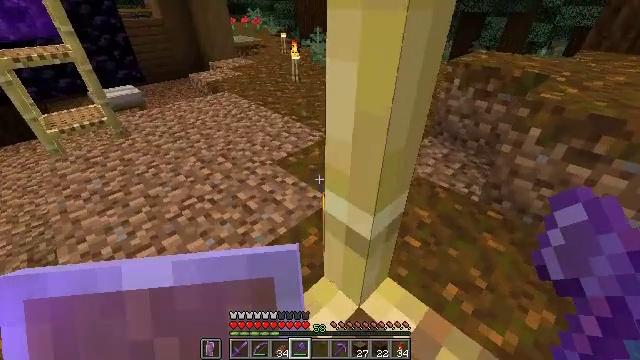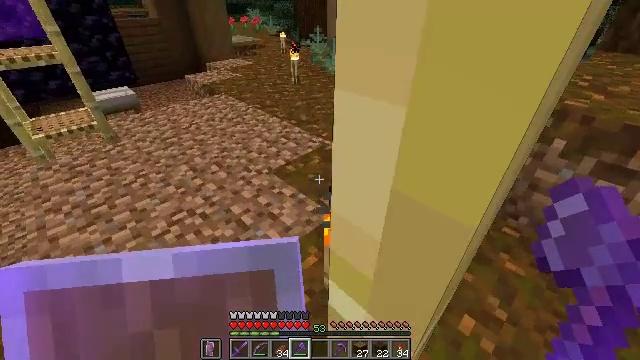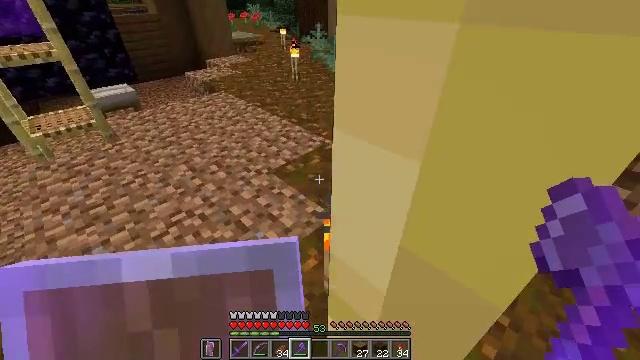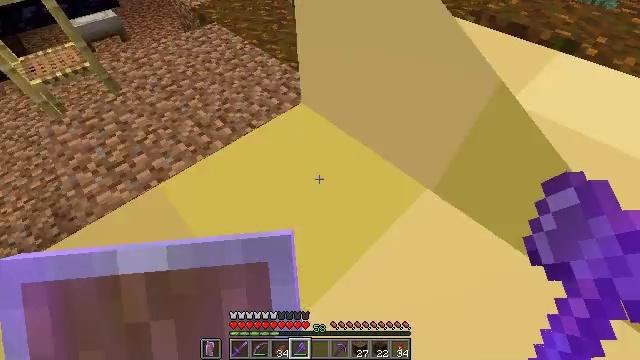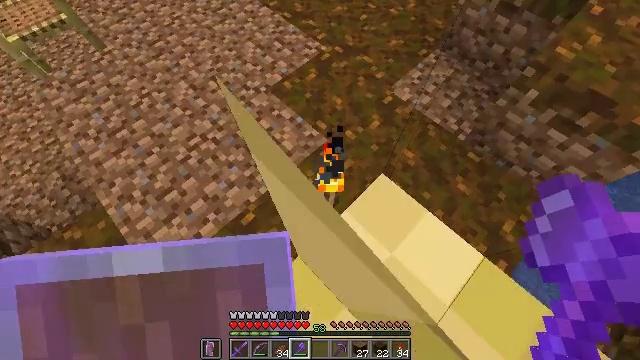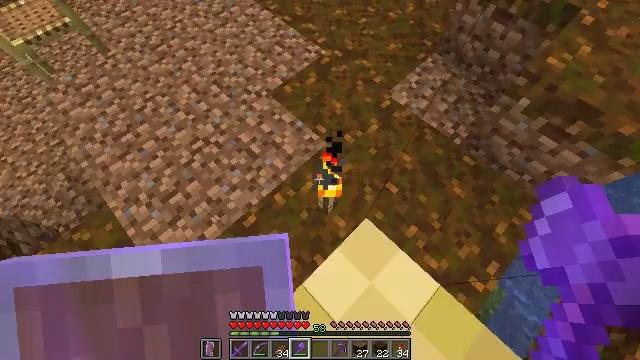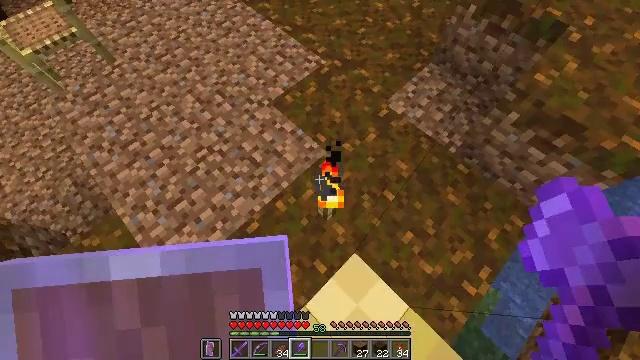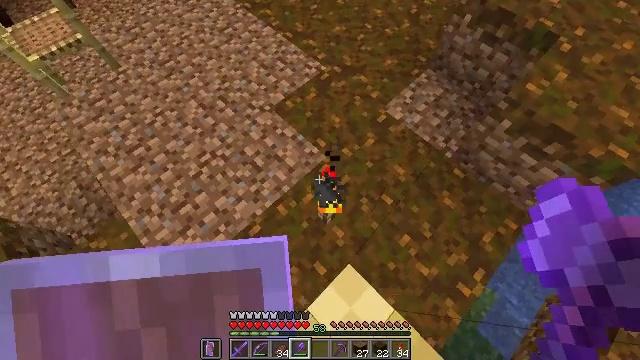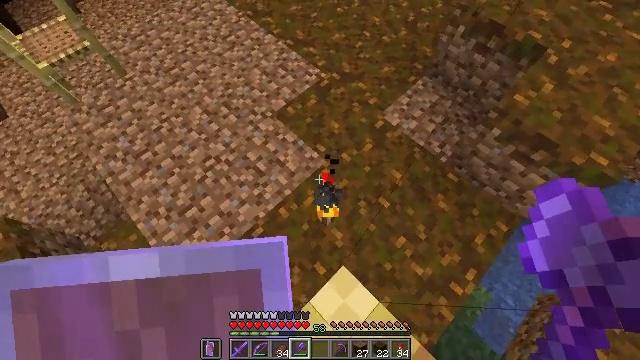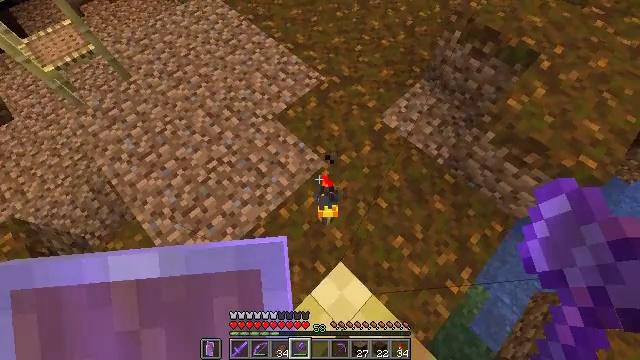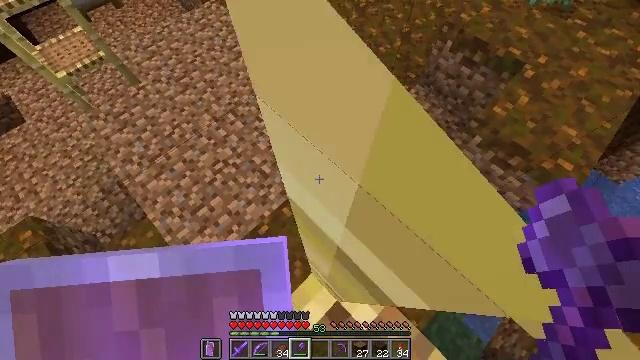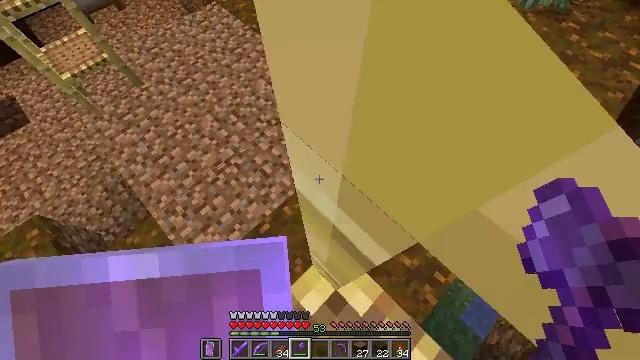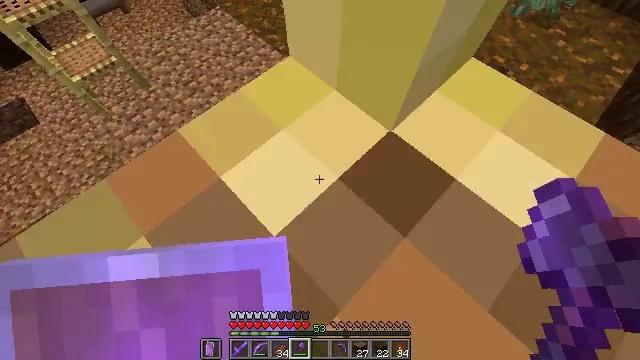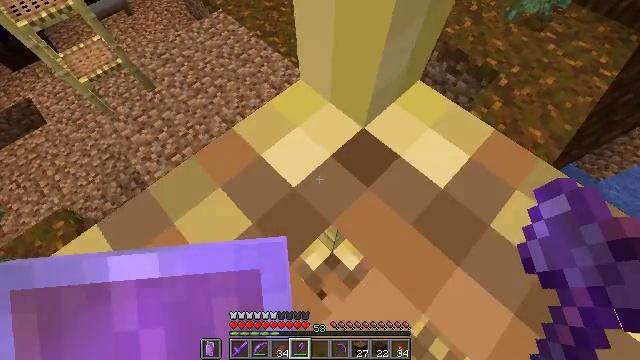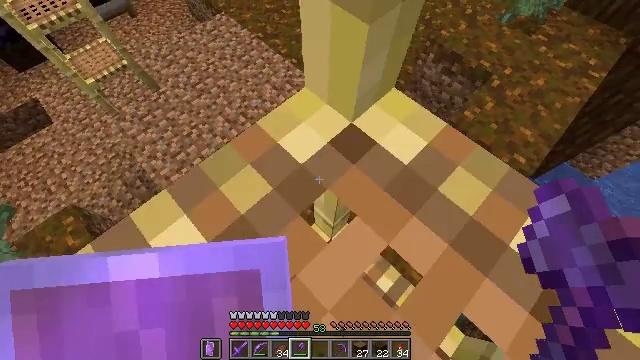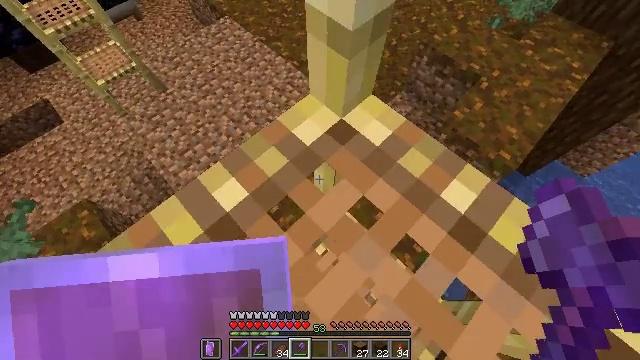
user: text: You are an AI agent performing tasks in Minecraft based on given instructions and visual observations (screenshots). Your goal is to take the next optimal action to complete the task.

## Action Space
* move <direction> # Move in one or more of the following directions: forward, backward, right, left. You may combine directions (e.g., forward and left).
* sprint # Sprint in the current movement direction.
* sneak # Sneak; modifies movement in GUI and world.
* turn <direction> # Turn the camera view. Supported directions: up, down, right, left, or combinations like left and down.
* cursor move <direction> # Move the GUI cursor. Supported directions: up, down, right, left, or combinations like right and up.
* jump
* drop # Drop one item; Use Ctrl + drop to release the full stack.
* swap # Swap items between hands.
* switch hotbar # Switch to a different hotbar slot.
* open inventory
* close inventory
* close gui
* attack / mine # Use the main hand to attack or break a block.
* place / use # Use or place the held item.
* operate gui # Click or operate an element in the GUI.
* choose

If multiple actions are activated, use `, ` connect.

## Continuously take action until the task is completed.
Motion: motion action
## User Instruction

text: Get the crafting table into the inventory.
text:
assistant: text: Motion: no_op
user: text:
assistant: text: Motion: jump
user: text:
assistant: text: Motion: turn down, jump
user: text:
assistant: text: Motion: turn down, jump
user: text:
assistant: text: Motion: jump
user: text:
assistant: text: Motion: jump
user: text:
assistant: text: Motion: move back, jump
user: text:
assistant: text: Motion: move back, jump
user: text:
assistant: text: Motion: move back, jump
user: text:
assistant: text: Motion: move back, jump
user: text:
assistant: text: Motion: move back, jump
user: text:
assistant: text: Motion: move back, jump
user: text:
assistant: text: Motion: move back, jump
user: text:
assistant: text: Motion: move back, jump
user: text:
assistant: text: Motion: jump
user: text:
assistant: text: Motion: jump
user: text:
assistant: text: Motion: jump
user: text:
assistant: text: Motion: jump
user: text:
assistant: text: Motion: jump
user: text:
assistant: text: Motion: jump
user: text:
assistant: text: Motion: jump
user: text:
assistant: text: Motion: turn right and up, jump
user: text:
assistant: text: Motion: turn right and up, jump
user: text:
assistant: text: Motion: jump
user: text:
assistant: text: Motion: jump
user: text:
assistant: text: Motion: turn right and up, jump
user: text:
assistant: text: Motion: move forward, turn right and up, jump
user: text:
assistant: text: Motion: move forward, turn right and up, jump
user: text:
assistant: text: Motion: move forward, jump
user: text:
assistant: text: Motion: jump